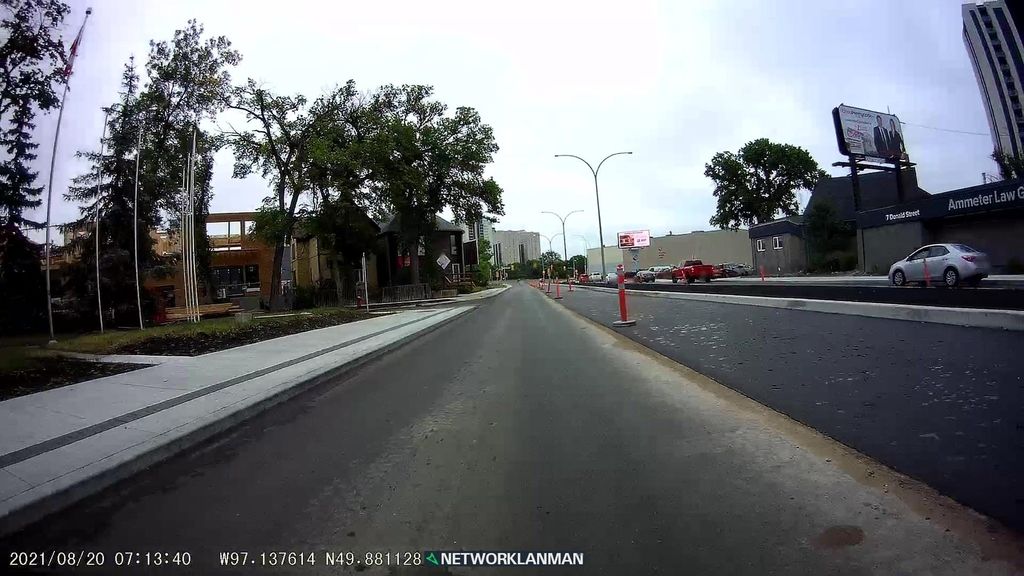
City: winnipeg